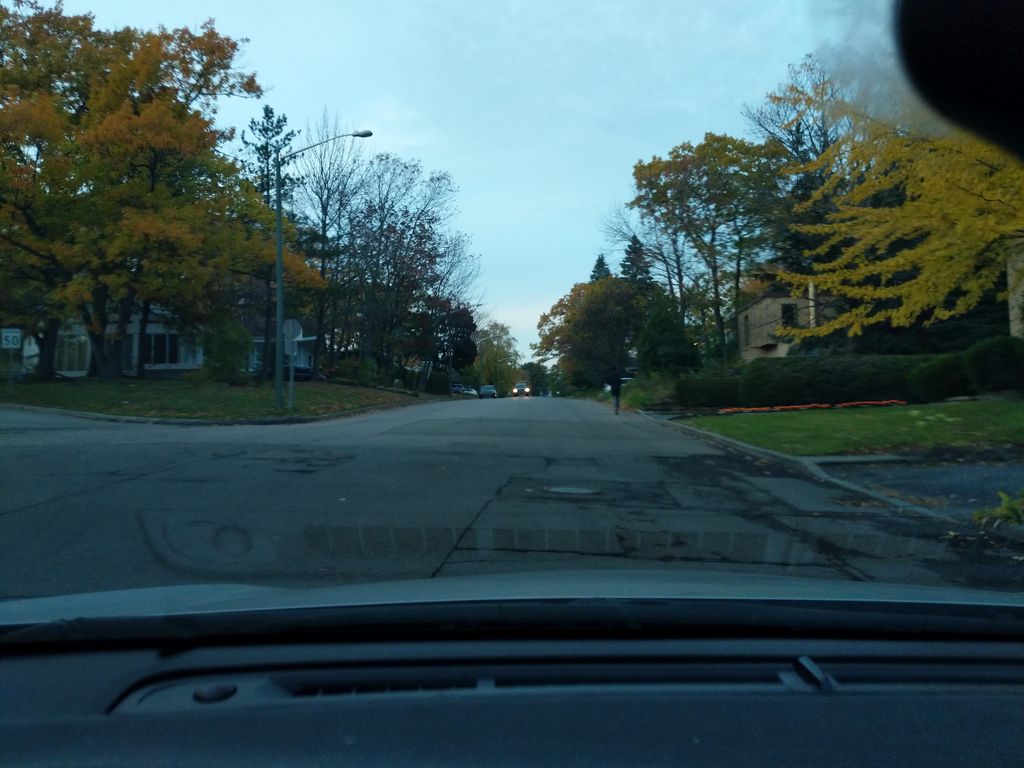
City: quebec_city